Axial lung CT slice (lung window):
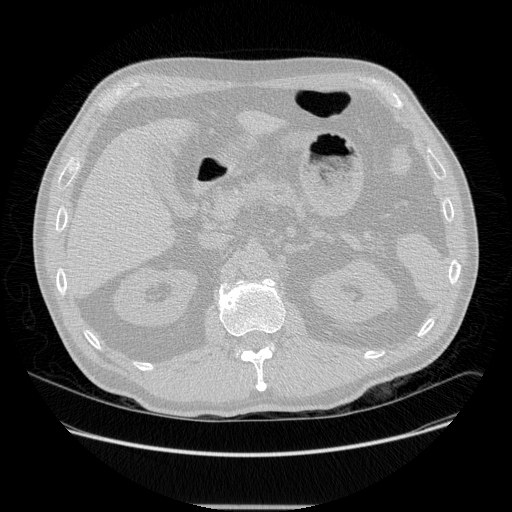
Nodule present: no